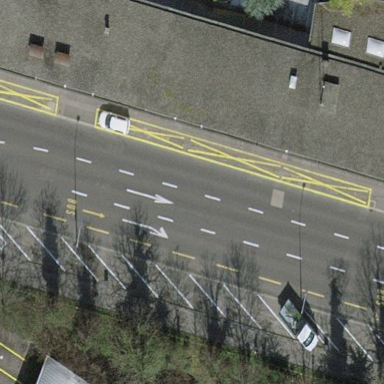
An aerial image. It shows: Street-side parking area.